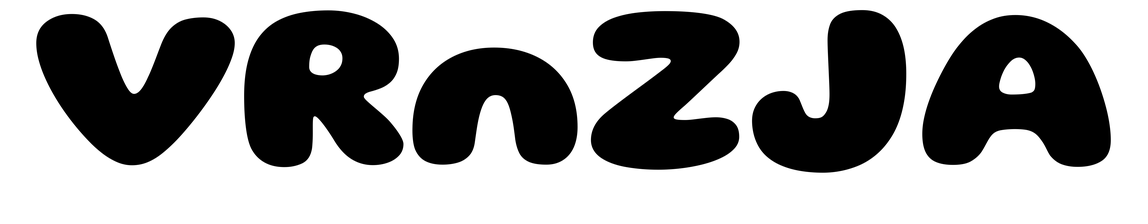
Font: Gluten_ExtraBold